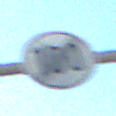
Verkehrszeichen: EndeGeschwindigkeit100
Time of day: MorningAfternoon
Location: Outdoor (Suburban)
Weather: Clear
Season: NotSpecified
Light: Natural